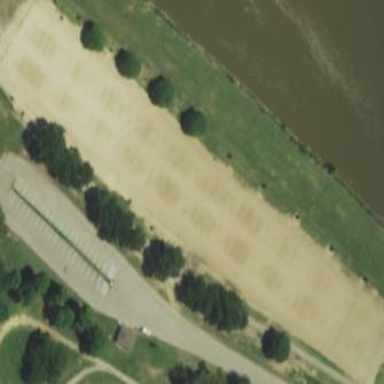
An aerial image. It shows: Sandy pitch designated for beach volleyball.